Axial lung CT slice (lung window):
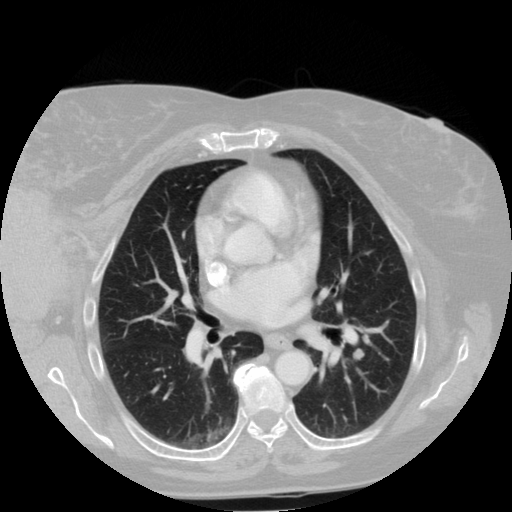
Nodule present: yes
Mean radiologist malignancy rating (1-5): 3